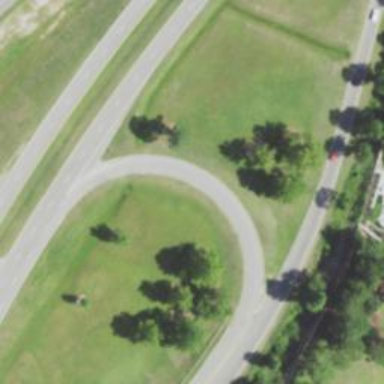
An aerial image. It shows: Trunk link highway.